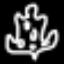
Label: frog